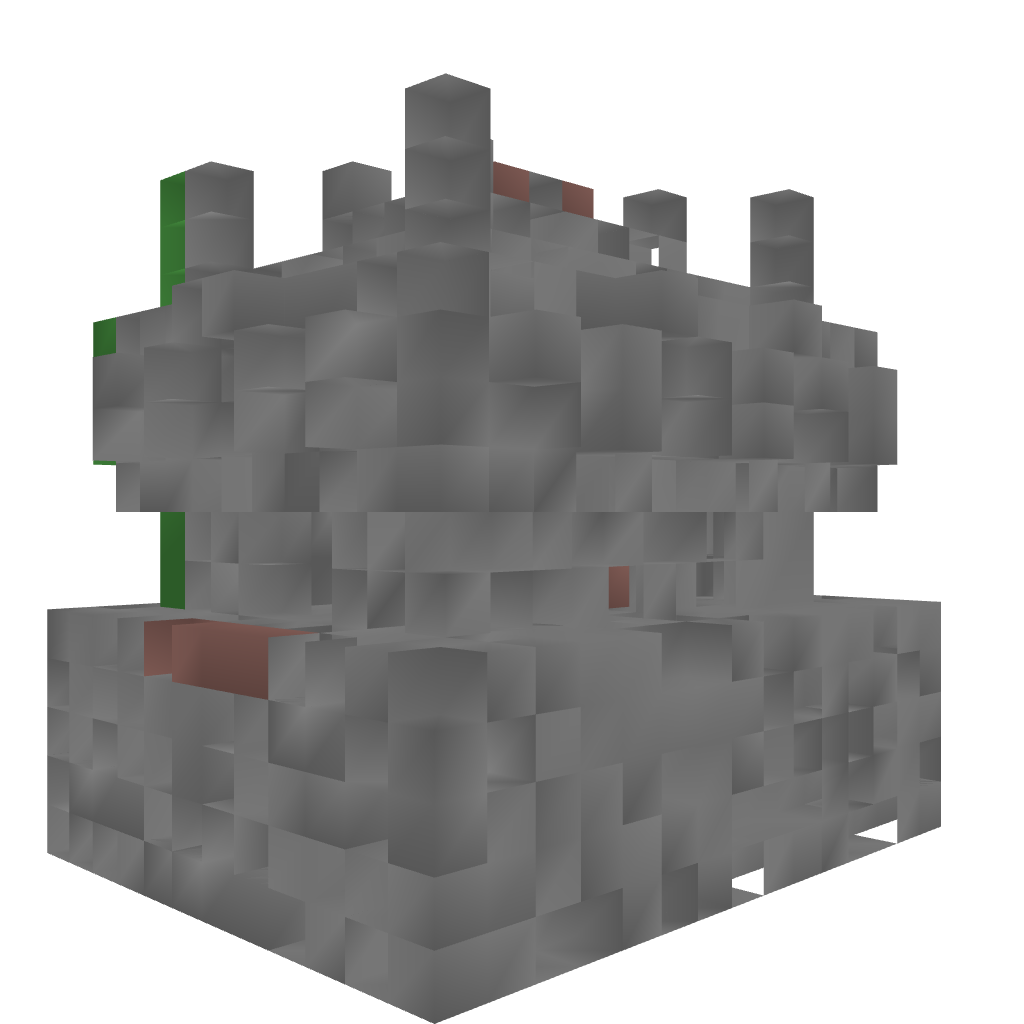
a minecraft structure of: Default Jungle Temple bad low quality